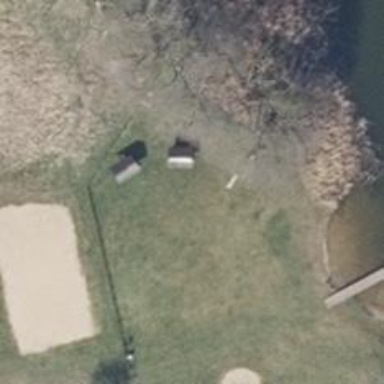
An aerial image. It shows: Picnic shelter providing place for individuals to seek refuge.